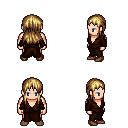
a pixel art fantasy rpg character, male body template, human, light skin, brown robe, metal pants, blonde unkempt hairstyle, brown shoes, four views (front, back, left, right), 2x2 character sprite sheet, small pixel art, hard edges, no anti-aliasing